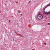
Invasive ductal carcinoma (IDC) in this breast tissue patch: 0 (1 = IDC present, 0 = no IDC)